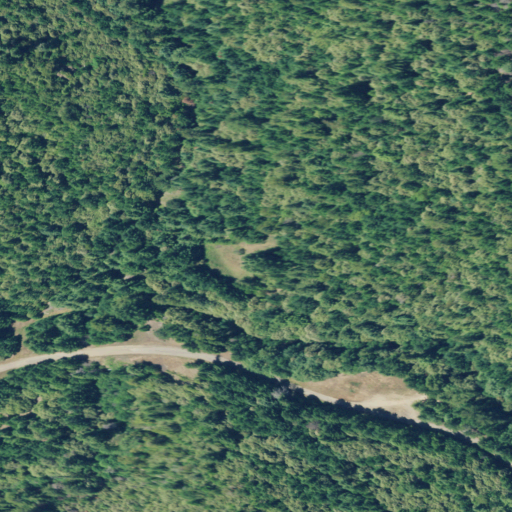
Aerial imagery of valley in California named Big Gulch containing evergreen forest, open development, low intensity development, and medium intensity development